Aerial crown-view tile of a tropical tree (Barro Colorado Island, Panama), acquired 20241112:
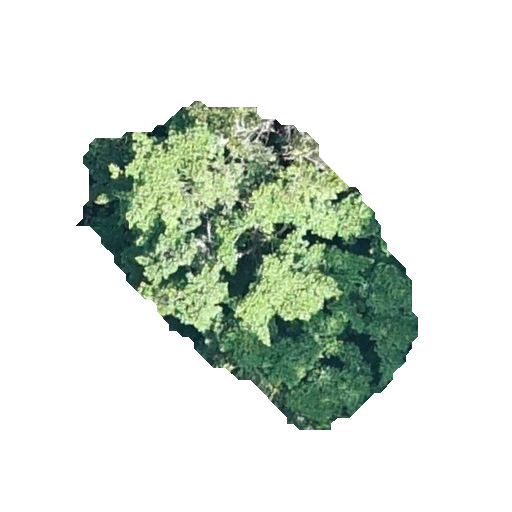
Species: Tabernaemontana arborea
GBIF accepted scientific name: Tabernaemontana arborea
Crown area: 106.332 m²